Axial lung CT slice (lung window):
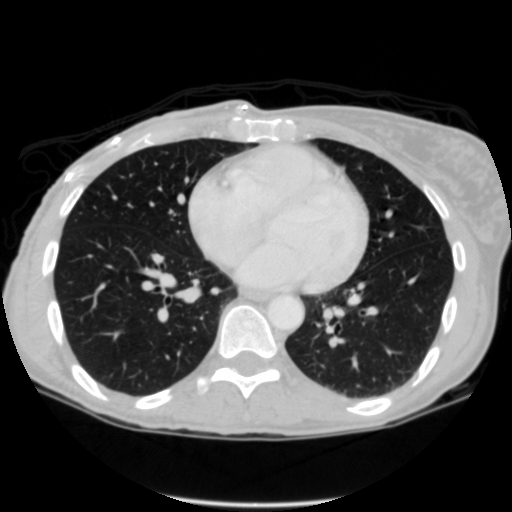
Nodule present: no